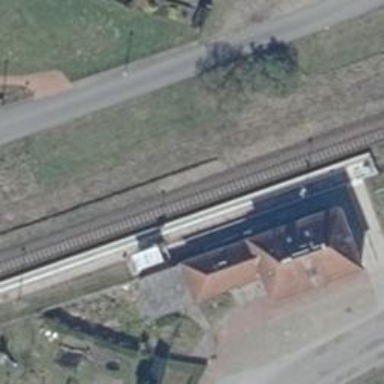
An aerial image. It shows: Public transport station located at railway halt.